Current action and preconditions to check: path_clear

Your task: For each precondition in the list above, predict whether it will hold at this action.

Consider the current scene as observed from the mobile robot's camera, and analyze the predicted future states of all dynamic agents (e.g., people, animals, vehicles, or any moving entities) within the NEXT SECOND.

IMPORTANT: Only answer "very likely" if you are absolutely certain—based on strong, clear evidence—that a dynamic agent will violate the precondition in the predicted future state. Do NOT answer "very likely" for unlikely, ambiguous, or low-probability risks.

Ask yourself for each precondition: Is there a high probability, with clear and convincing evidence, that the predicted future states of any dynamic agent will interfere with the predicted future state of the currently executing action within the NEXT SECOND, causing that precondition to fail?

Assess the risk level based on these predictions. Use "likely" or "very likely" if motions create a clear risk of interference.

Use "neutral" or "improbable" if agents are nearby but their predicted paths are clearly diverging or non-conflicting.

Failure Risk Categories: "very improbable", "improbable", "neutral", "likely", "very likely"

Answer Format: Output ONLY the probability_of_failure value from these categories: "very improbable", "improbable", "neutral", "likely", "very likely"

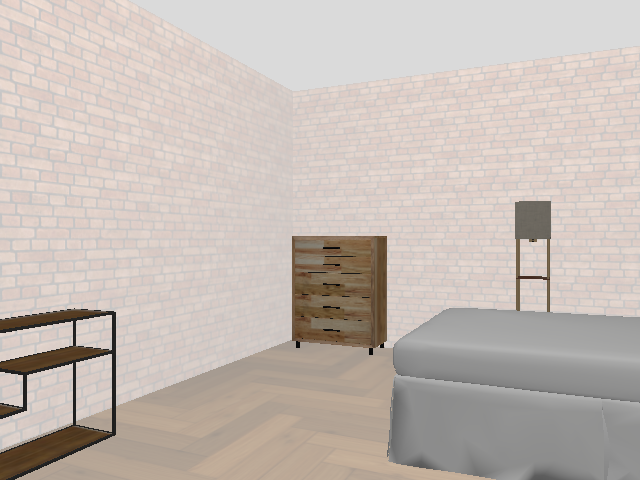

Answer: very improbable